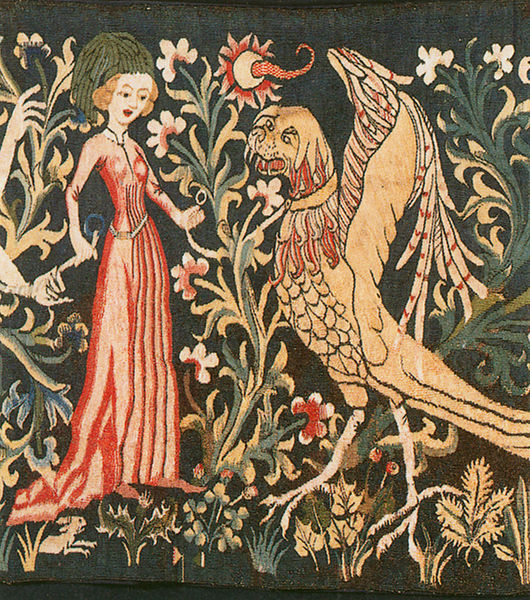
Titel: Fabeltier-Teppiche
Institution: Mainz, Dom- und Diözesanmuseum
Schlagwörter: flügel, vogel, grün, blume, blumen, brust, bunt, frau, kleid, blüte, blüten, gras, hund, rot, tier, flach, blatt, pflanze, hase, halsband, wandteppich, handarbeit, farn, ranke, mittelalter, fabelwesen, stauden, textil, mittelalterlich, monster, knüpferei